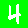
Digit: 4